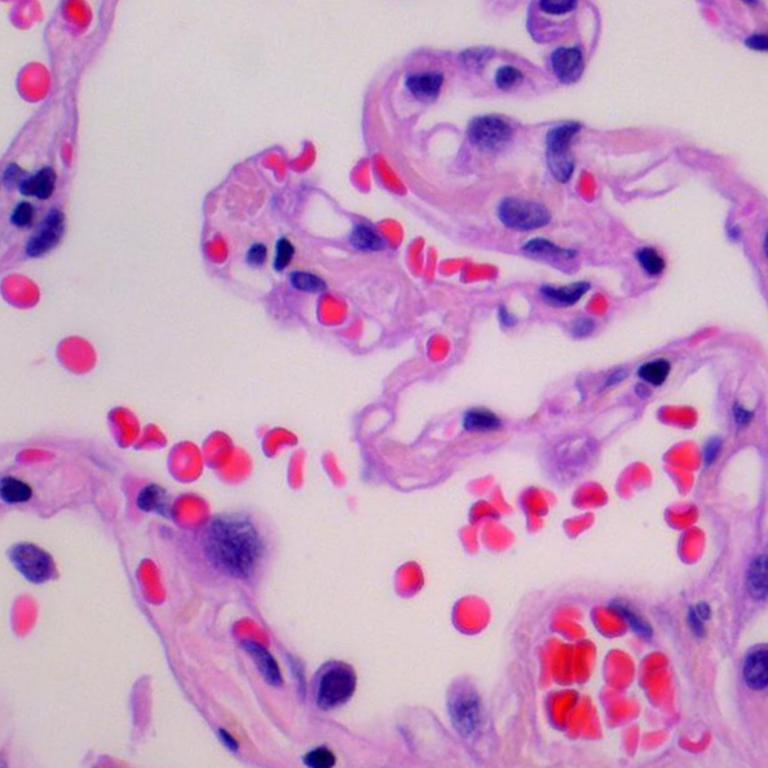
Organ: lung
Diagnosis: benign